Question: I am working with PHP-GD.When i try to create image using "imagecreatetruecolor" function in PHP the image is generated.But the main problem here is the image thus generated has a black background as specified in the code but the rest of the whole page also turns grey and the image is displayed at the center of the window regardless of the attributes given in the imagecreatetruecolor function.I have been working since four months on PHP-GD it never happened to me. But form the last week its behaving awkward.Please help me to solve.
'''
<?php
header("Content-type: image/png");
$img = imagecreatetruecolor(400, 400);
$white = imagecolorallocate($img, 255, 255, 255);
$red = imagecolorallocate($img, 255, 0, 0);
$green = imagecolorallocate($img, 0, 255, 0);
$blue = imagecolorallocate($img, 0, 0, 255);
imagefilledellipse($img,100,100,10,10,$green);
imagefilledellipse($img,200,200,10,10,$green);
imagepng($img);
imagedestroy($img);
?>
'''

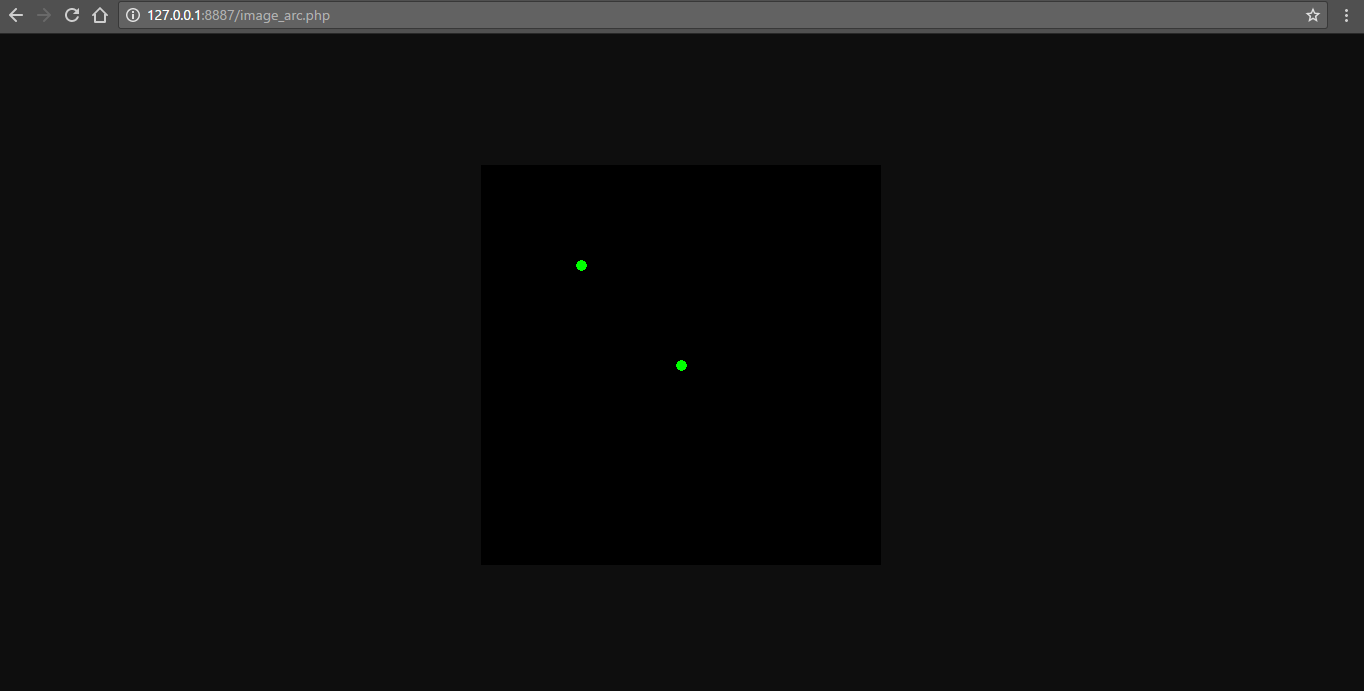
Answer: This is the result of Chrome and not GD. The latest version of Chrome centers the image in your window and gives the rest of the window a black background.
If you want to see this in actions, add the following code to give your image a white background:
'''
imagefill($img, 0, 0, $white);
'''
Which will give you the following:
<URL>